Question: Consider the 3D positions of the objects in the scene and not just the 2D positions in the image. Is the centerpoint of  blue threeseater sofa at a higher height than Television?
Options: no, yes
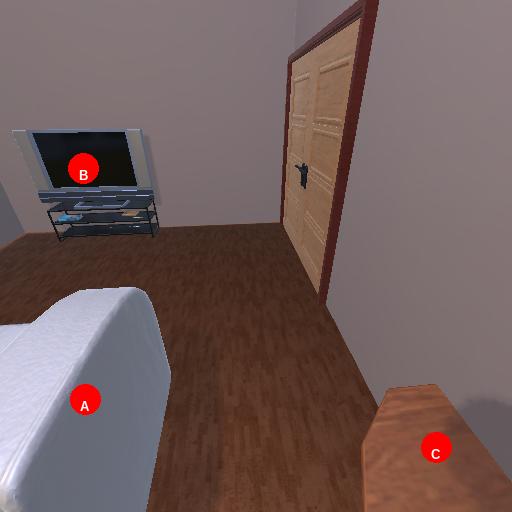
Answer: no